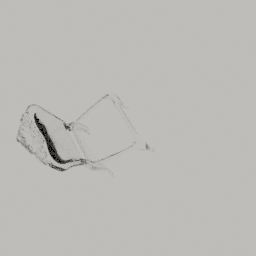
Label: furniture